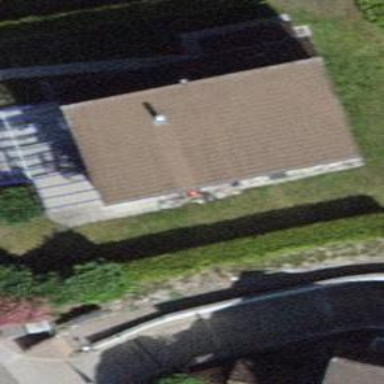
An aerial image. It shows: Detached building with saltbox-shaped roof.